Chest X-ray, PA view. Patient: 59 years old, sex M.
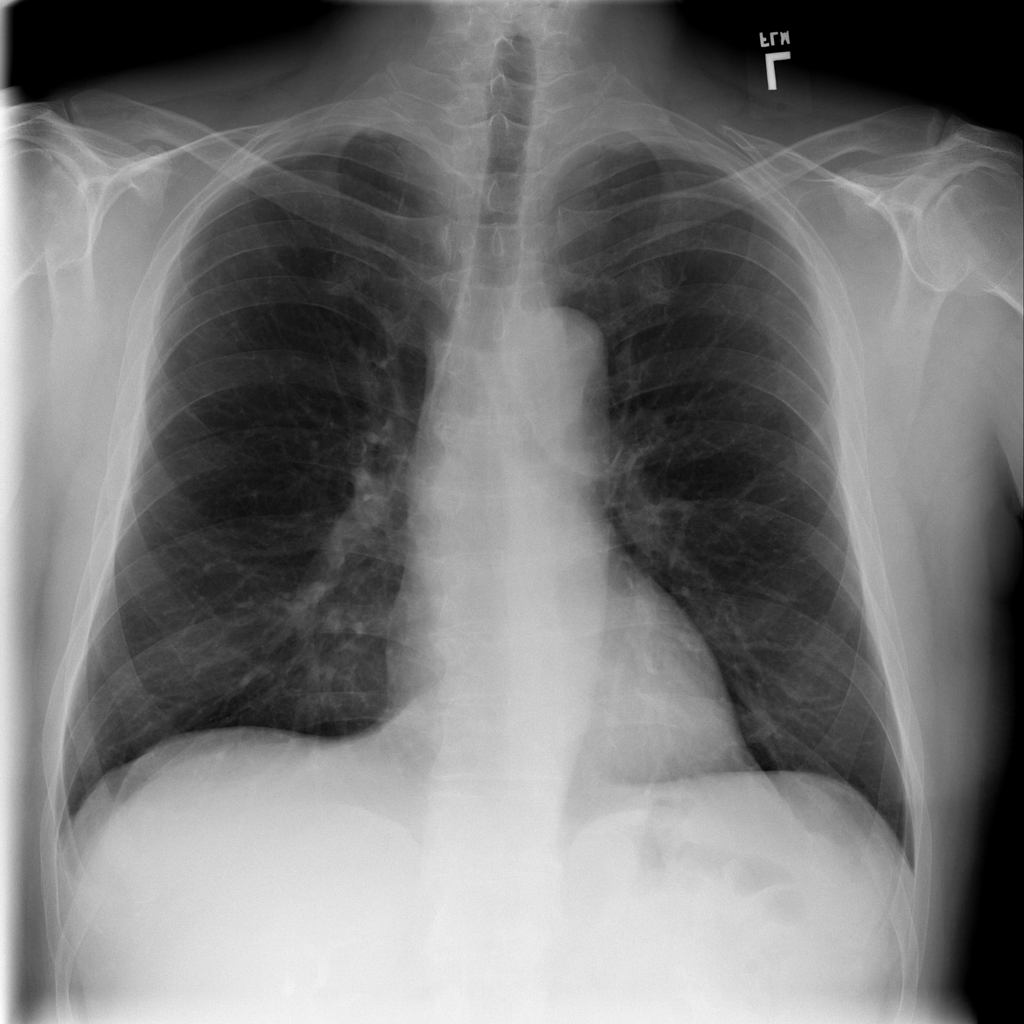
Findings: No Finding